Interaction volume radius: 5 \u00c5
Interaction volume height: 20 \u00c5
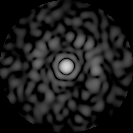
Disorder parameter: 0.8474